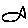
Label: fish